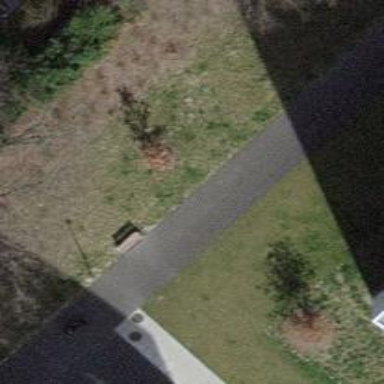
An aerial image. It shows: Bench.